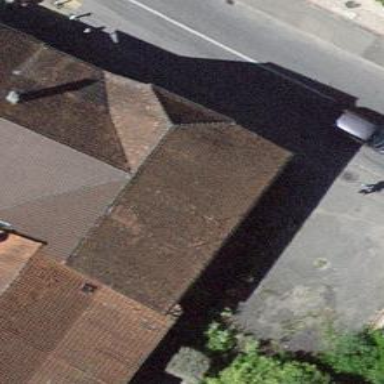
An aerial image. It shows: Restaurant.